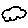
Label: cloud